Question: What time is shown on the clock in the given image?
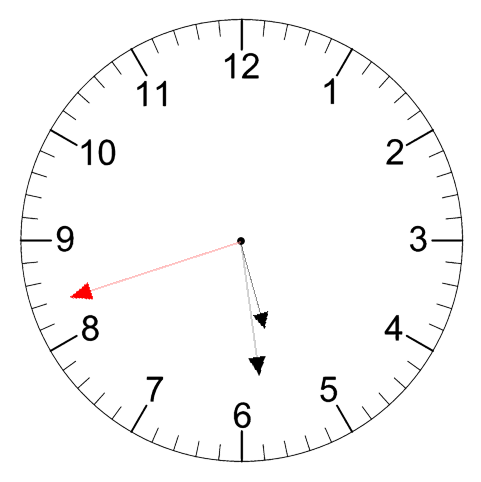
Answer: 05:28:42